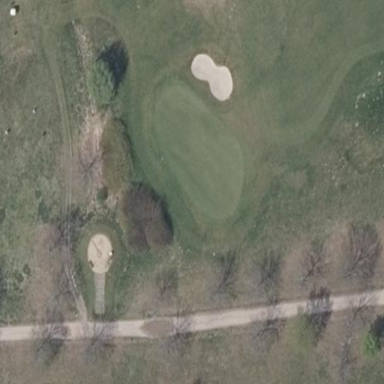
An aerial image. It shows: Golf green.